Question: I have list view (with one column). I have divided this list view into two groups like in the figure below.
My problem is: how can I find selection event like this: If I click on odd group item ("one") and then if I click on even group item ("two"), I want to do something.
How can I check these two conditions in a single 'if' statement? These two conditions are the ones that need to be done in a single if statement. Is it possible to use a single condition?

I am using C# and WinForms apps. Would anyone please help on this?
'''
Category names
name 1
name 2
name 3
prices
>100
>200
300+
'''
If I click on category name and then I click on the price range, I want to do something. Is it possible to do both in single condition checking?
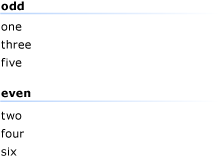
Answer: Try using the SelectedIndexChanged event like so:
'''
void listView1_SelectedIndexChanged(object sender, EventArgs e)
{
var selectedItems = listView1.SelectedItems.Cast<ListViewItem>();
var passed = (selectedItems.Select(l => l.Group.Name).Distinct().Count() == 2 && selectedItems.Count() == 2);
if (passed)
{
//Do something...
}
}
'''
---
To retrieve each selected item use the following:
For the below code to work you would need to set the Name property of each of your ListViewGroup's to "Category" and "Prices" respectively.
'''
void listView1_SelectedIndexChanged(object sender, EventArgs e)
{
var selectedItems = listView1.SelectedItems.Cast<ListViewItem>();
var passed = (selectedItems.Select(l => l.Group.Name).Distinct().Count() == 2 && selectedItems.Count() == 2);
if (passed)
{
var categoryItem = selectedItems.Where(l => l.Group.Name.ToLower() == "category").Single();
var priceItem = selectedItems.Where(l => l.Group.Name.ToLower() == "prices").Single();
}
}
'''